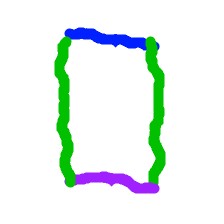
Shape: rectangle